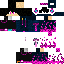
A female human skin with dark skin, wearing blonde bald dressed in a blue hoodie and black pants, featuring a closed mouth.